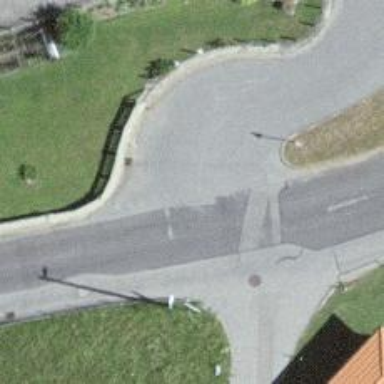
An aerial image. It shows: Road with "give way" sign.